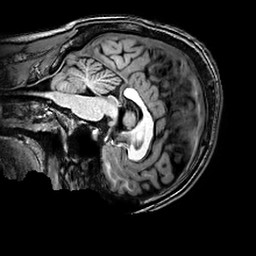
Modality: T1w
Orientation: sagittal
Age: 30
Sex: male